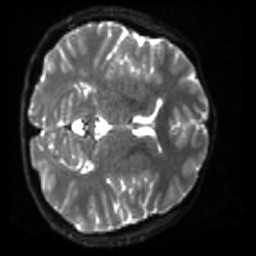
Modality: sbref
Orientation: axial
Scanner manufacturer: siemens
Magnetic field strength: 3 T
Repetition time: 4 s
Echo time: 0.0594 s